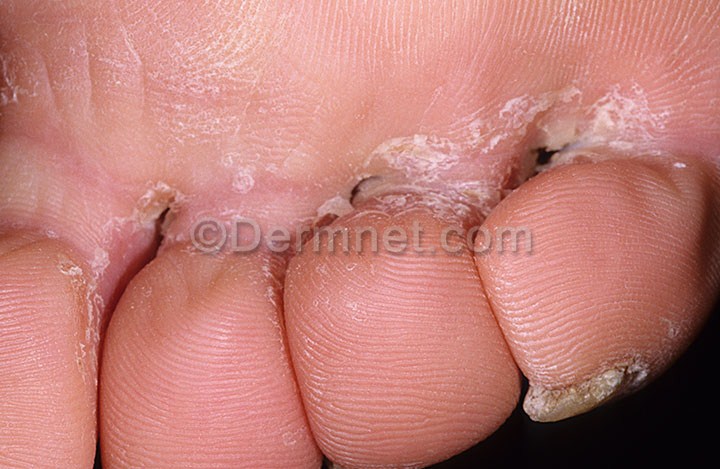
Disease: Tinea Ringworm Candidiasis and other Fungal Infections